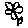
Label: flower